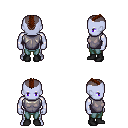
a pixel art fantasy rpg character, male body template, dark elf, purple skin, steel chest armor, teal pants, brown short mohawk hairstyle, black shoes, four views (front, back, left, right), 2x2 character sprite sheet, small pixel art, hard edges, no anti-aliasing